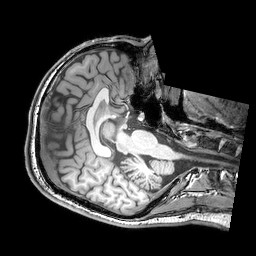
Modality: T1w
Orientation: axial